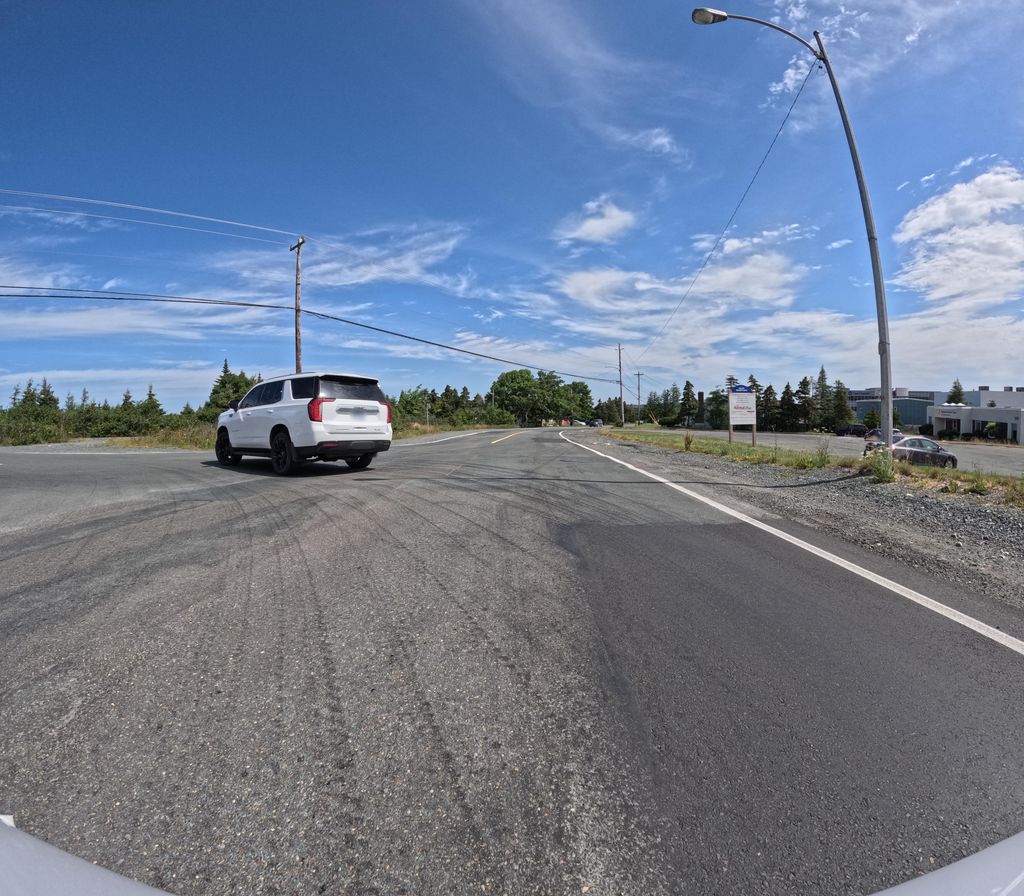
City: st_johns